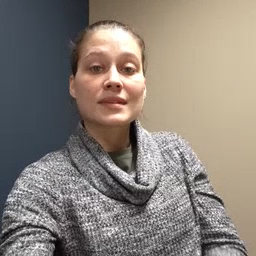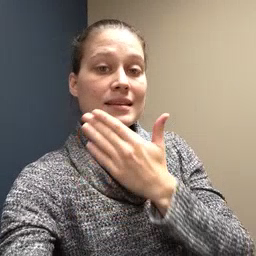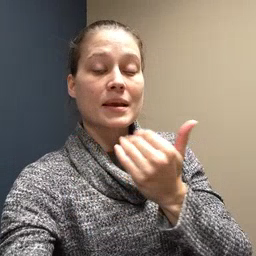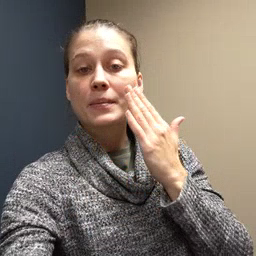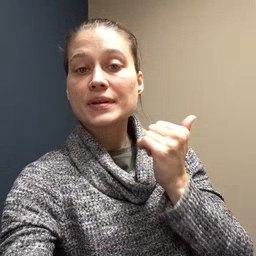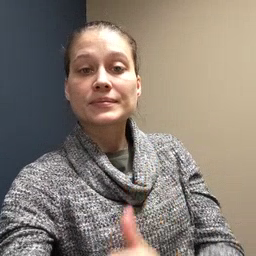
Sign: napkin